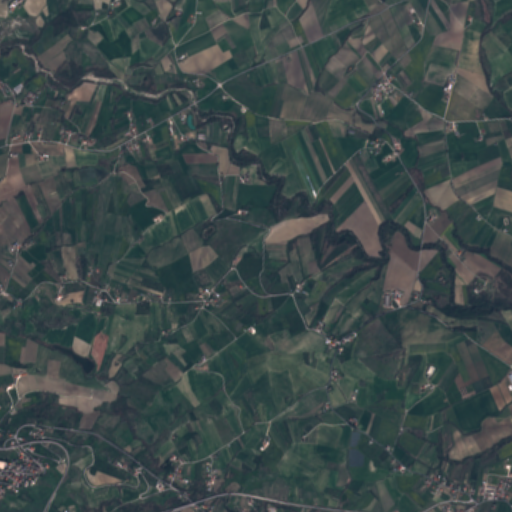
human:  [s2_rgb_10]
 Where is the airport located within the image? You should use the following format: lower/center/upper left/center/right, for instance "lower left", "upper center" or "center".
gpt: The airport is located in the upper center of the image.
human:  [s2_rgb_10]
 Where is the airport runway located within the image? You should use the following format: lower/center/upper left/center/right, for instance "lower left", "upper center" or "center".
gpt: The airport runway is located in the upper center of the image.
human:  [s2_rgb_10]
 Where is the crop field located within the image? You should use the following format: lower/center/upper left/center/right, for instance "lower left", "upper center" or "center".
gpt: The crop field is located in the right of the image.
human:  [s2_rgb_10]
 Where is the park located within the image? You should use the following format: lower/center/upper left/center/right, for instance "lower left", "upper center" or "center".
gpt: The park is located in the lower left of the image.
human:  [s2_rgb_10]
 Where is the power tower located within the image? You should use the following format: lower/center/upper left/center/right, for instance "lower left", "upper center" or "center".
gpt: The power tower is located in the lower right of the image.
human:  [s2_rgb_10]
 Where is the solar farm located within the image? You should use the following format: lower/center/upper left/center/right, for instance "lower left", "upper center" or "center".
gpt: The solar farm is located in the lower right of the image.
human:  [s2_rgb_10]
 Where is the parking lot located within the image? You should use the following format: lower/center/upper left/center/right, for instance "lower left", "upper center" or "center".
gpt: There is no parking lot in the image.